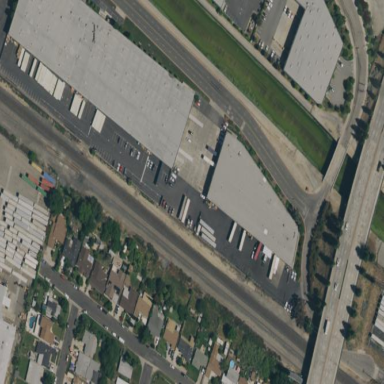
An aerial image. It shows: Industrial building.